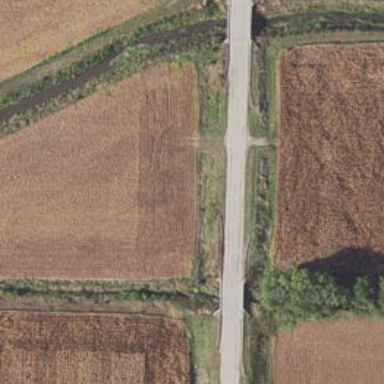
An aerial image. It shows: Tertiary road passing over bridge.